You are looking at a signal-to-image encoding: consecutive vibration samples arranged as the rows of a grayscale square. Diagnose the bearing from this image, choosing from: normal, inner_race, outer_race, ball.
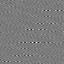
Answer: inner_race